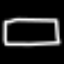
Label: square